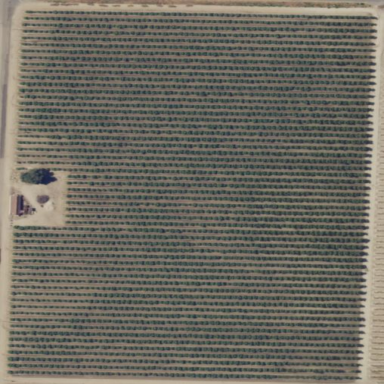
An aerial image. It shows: Vineyard growing grapes.